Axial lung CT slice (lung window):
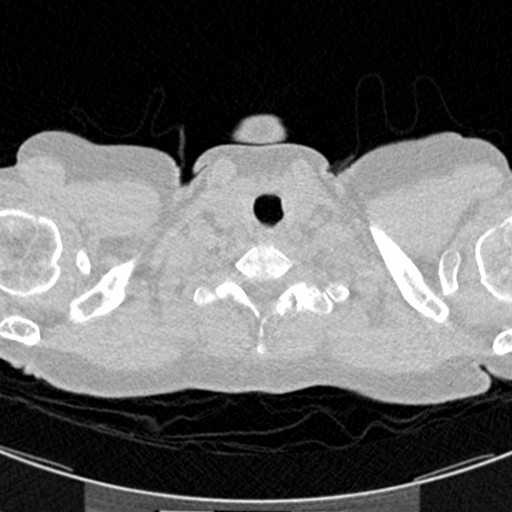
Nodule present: no